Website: bh-photo
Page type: billing-address
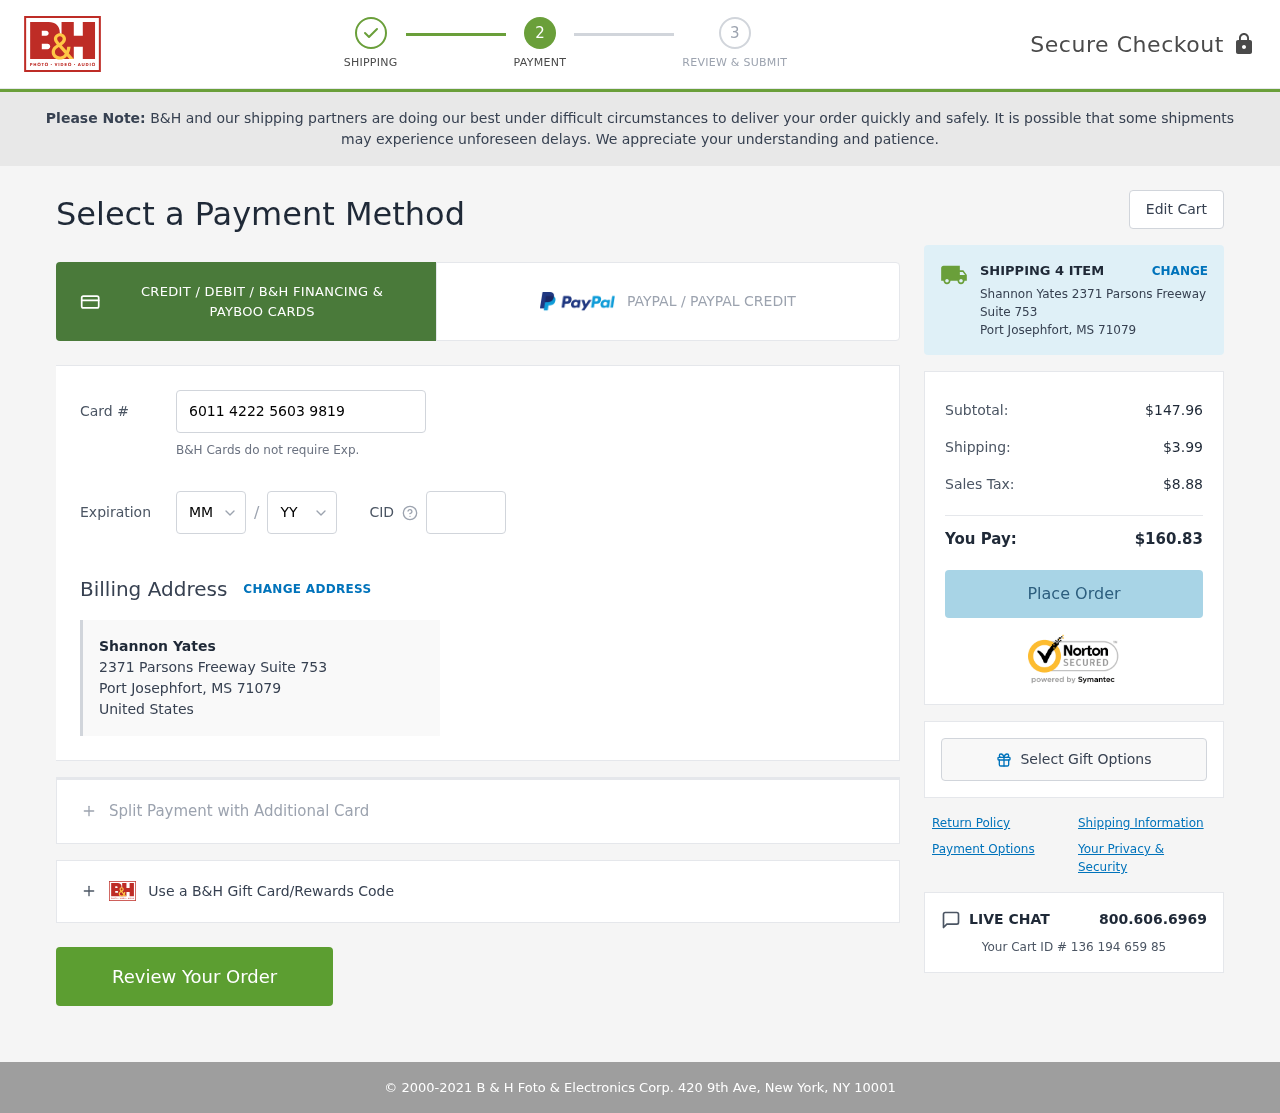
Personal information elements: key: PII_CARD_CVV
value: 624
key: PII_CARD_EXPIRY_MONTH
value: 04
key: PII_CARD_EXPIRY_YEAR
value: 30
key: PII_CARD_NUMBER
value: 6011 4222 5603 9819
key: PII_CITY
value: Port Josephfort
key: PII_COUNTRY
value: United States
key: PII_FULLNAME
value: Shannon Yates
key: PII_POSTCODE
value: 71079
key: PII_STATE_ABBR
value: MS
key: PII_STREET
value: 2371 Parsons Freeway Suite 753
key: PII_FULLNAME2
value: Shannon Yates
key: PII_CITY_STATE
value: Port Josephfort, MS
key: PII_POSTCODE_FULL
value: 71079
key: PII_POSTCODE_NUMERIC
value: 71079
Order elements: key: ORDER_NUM_ITEMS
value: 4
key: ORDER_SUBTOTAL
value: $147.96
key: ORDER_SHIPPING_COST
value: $3.99
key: ORDER_TAX
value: $8.88
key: ORDER_TOTAL
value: $160.83
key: ORDER_ID
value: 136 194 659 85